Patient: sex F, age 61
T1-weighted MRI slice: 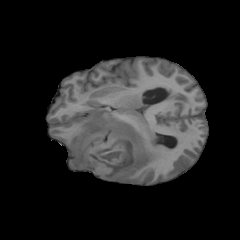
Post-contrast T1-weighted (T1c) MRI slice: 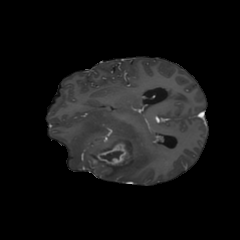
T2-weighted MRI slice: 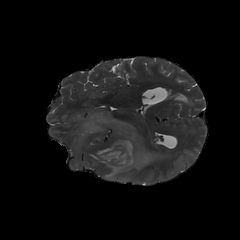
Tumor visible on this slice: yes
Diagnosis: Glioblastoma, IDH-wildtype
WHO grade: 4